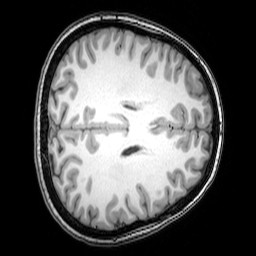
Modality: T1w
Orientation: axial
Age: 23
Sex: female
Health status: healthy
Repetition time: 0.081 s
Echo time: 0.037 s